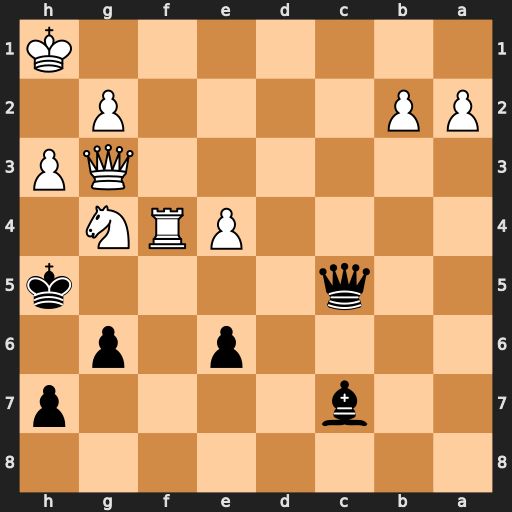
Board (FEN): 8/2b4p/4p1p1/2q4k/4PRN1/6QP/PP4P1/7K
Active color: b
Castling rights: -
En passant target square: -
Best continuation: Qc1+ Kh2 Bxf4